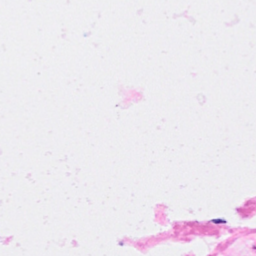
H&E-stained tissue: Breast